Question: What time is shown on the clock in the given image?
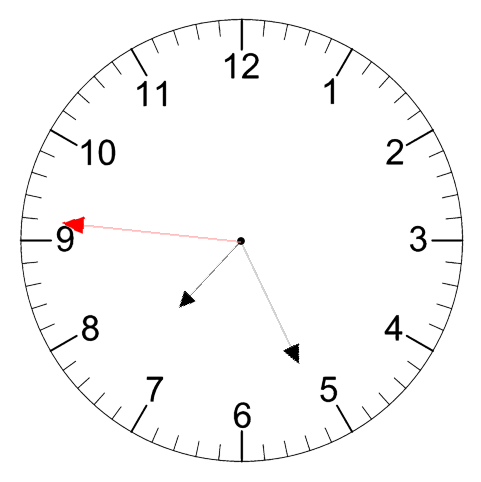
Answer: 07:25:46